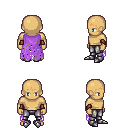
a pixel art fantasy rpg character, male body template, human, tanned skin, maroon tattered cape, metal pants, plain hairstyle, cloth bracers, metal boots, four views (front, back, left, right), 2x2 character sprite sheet, small pixel art, hard edges, no anti-aliasing